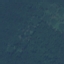
Land use / land cover class: Forest